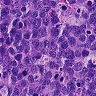
Metastatic tissue present: no